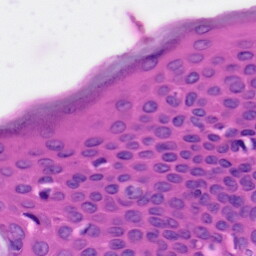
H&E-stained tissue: Skin